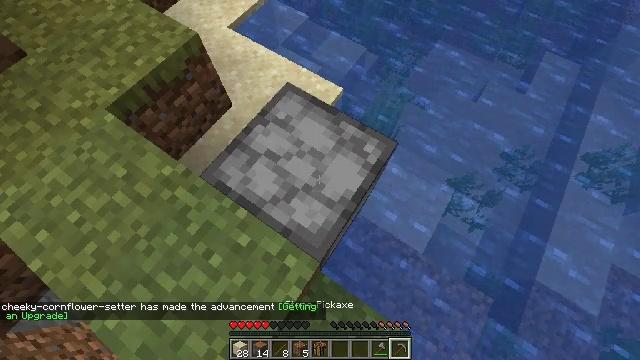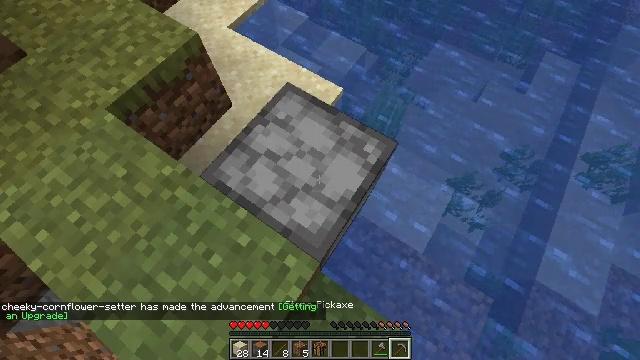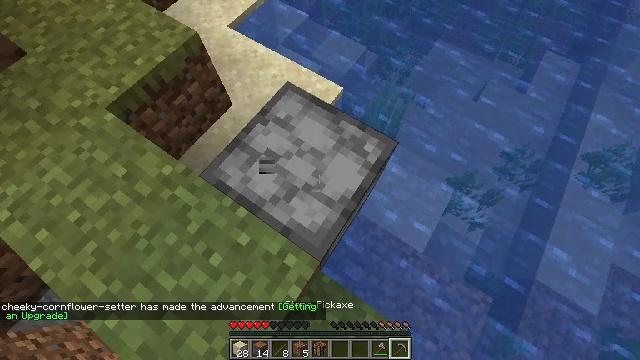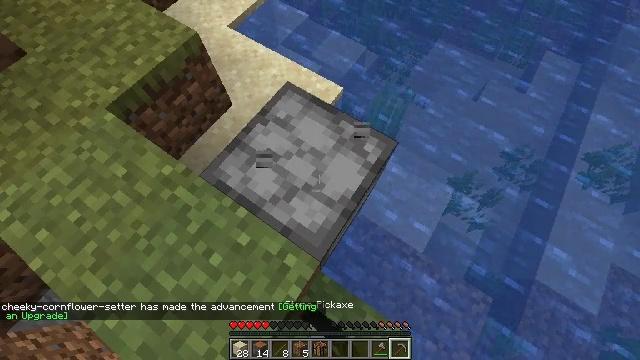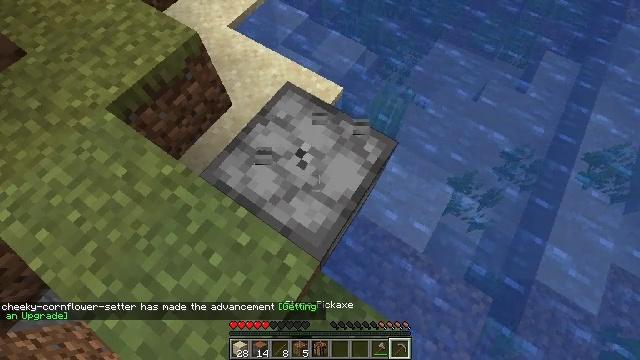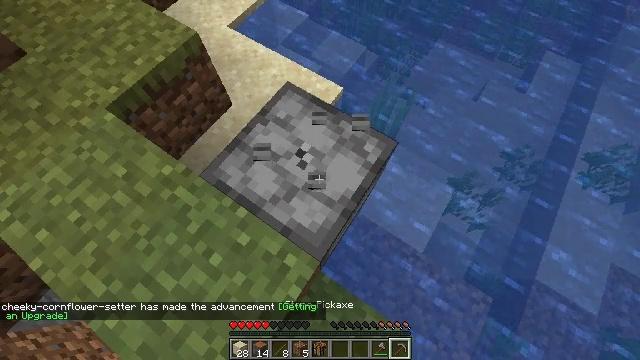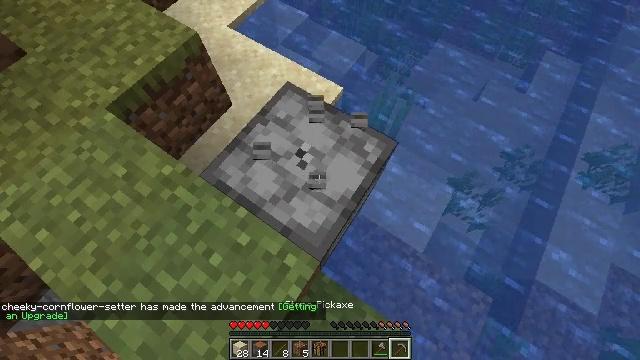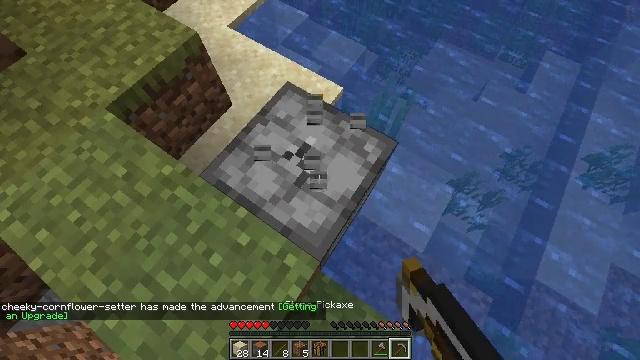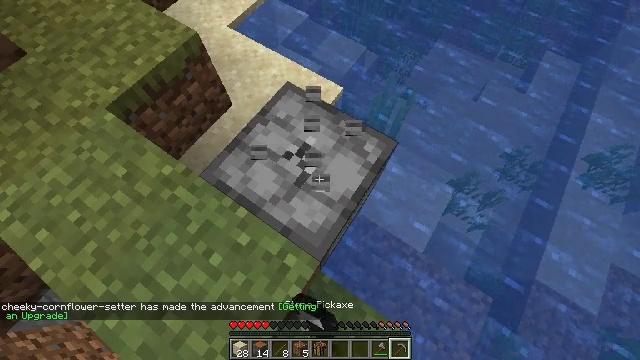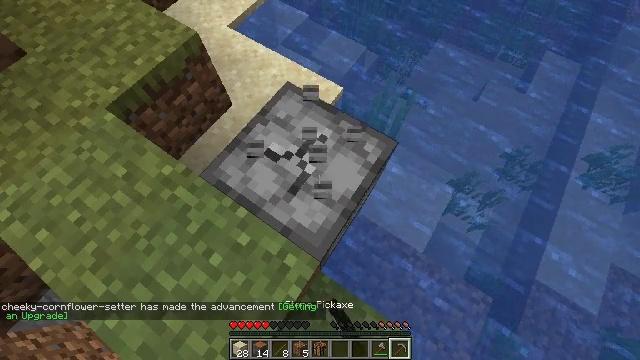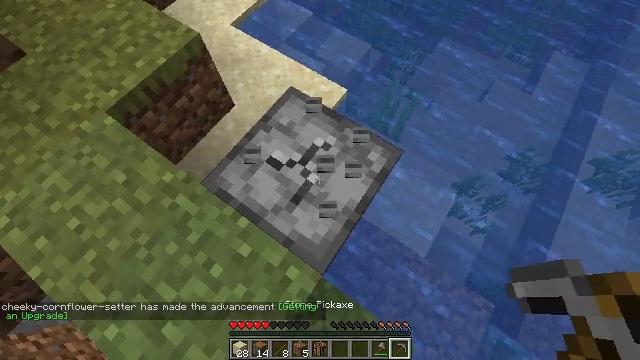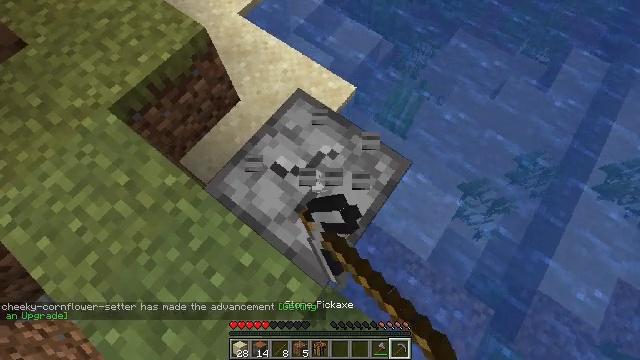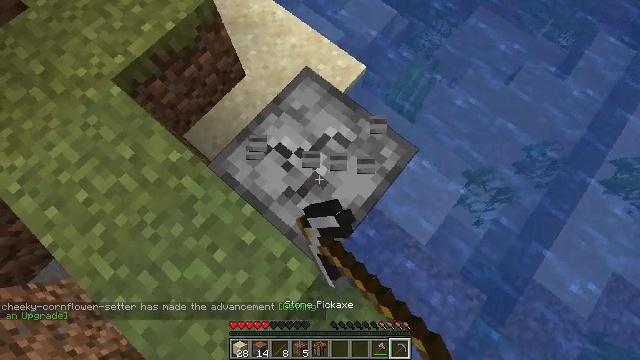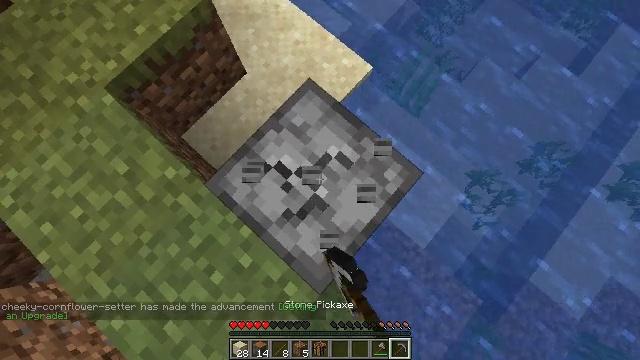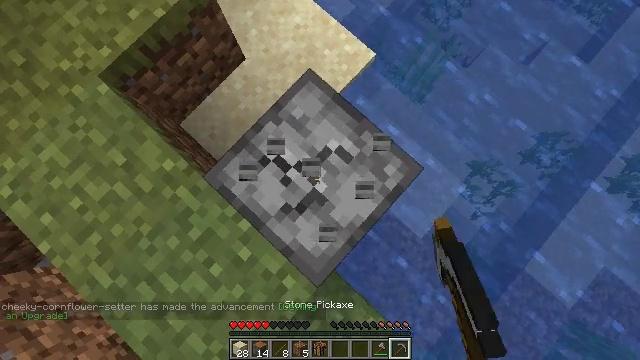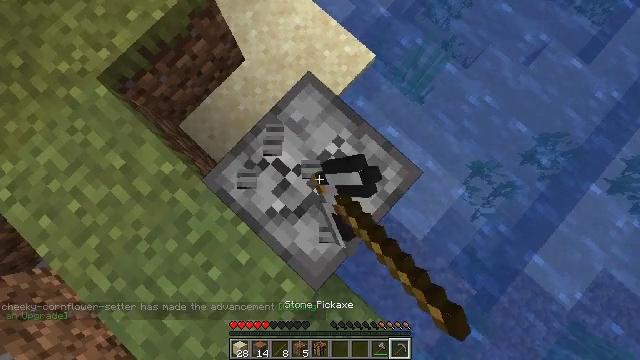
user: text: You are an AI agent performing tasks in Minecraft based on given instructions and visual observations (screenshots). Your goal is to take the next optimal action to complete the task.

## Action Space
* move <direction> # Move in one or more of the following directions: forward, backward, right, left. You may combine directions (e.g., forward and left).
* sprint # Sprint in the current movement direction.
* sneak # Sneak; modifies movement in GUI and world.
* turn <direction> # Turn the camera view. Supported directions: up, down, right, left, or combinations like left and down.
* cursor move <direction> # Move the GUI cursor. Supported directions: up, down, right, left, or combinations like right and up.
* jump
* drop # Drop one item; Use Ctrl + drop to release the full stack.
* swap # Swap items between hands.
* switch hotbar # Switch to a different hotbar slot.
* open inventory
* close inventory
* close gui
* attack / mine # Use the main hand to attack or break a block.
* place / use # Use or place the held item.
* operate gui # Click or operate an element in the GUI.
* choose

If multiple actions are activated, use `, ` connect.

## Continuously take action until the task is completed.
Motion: motion action
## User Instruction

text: Break the furnace to move it.
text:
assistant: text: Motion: no_op
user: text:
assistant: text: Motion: attack / mine
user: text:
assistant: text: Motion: attack / mine
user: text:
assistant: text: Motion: attack / mine
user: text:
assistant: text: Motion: attack / mine
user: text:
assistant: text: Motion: attack / mine
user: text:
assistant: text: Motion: attack / mine
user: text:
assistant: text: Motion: attack / mine
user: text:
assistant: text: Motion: attack / mine
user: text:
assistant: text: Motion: move forward, attack / mine
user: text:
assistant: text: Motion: move forward, turn left and down, attack / mine
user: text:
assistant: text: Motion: move forward, turn left and down, attack / mine
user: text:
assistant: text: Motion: turn left and down, attack / mine
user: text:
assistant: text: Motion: turn down, attack / mine
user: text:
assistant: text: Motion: attack / mine
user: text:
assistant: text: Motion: turn down, attack / mine
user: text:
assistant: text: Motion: turn down, attack / mine
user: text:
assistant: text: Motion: attack / mine
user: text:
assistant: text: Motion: attack / mine
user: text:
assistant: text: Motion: attack / mine
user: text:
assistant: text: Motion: attack / mine
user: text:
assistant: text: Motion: attack / mine
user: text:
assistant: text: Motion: attack / mine
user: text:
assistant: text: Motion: attack / mine
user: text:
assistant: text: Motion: attack / mine
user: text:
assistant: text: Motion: attack / mine
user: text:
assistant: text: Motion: attack / mine
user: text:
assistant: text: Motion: attack / mine
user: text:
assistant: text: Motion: attack / mine
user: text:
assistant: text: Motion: attack / mine